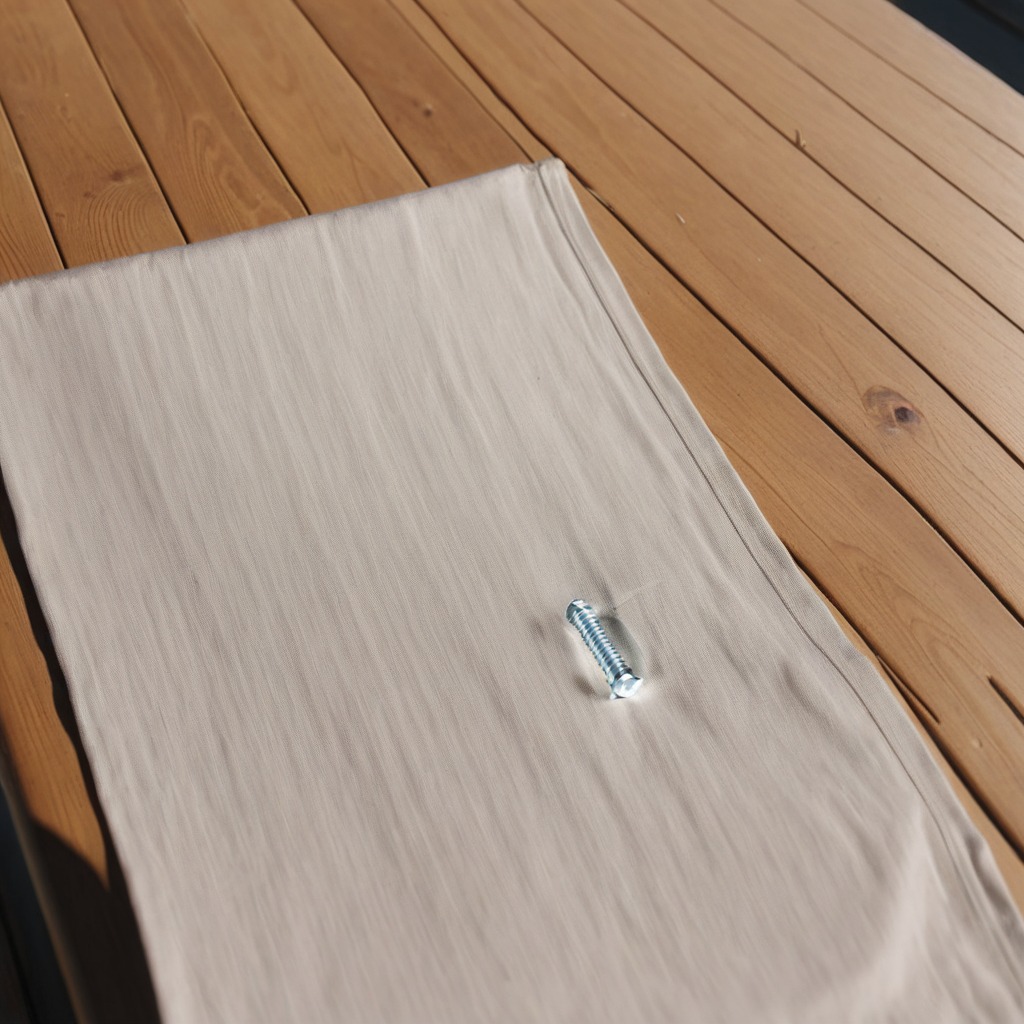
A metal screw lying on the wooden table.